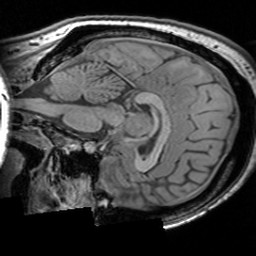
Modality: T1w
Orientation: sagittal
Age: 24
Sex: female
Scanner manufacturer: siemens
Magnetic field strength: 3 T
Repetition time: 1.63 s
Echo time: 0.00311 s